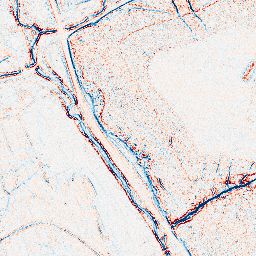
Category: edge_preserving
Decomposition family: bilateral
Decomposition parameters: d: 5
sigma_color: 25
sigma_space: 150
Upsampling method: bicubic
Upsampling parameters: scale: 8
Upsampling scale: 8